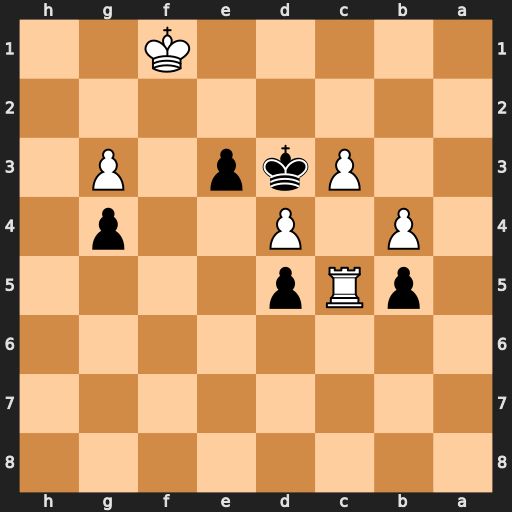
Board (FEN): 8/8/8/1pRp4/1P1P2p1/2Pkp1P1/8/5K2
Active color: b
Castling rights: -
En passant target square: -
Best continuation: Kd2 Kg2 e2 Rxd5 e1=Q